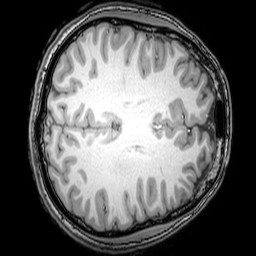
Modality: T1w
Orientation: axial
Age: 24
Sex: male
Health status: healthy
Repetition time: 0.081 s
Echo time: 0.037 s